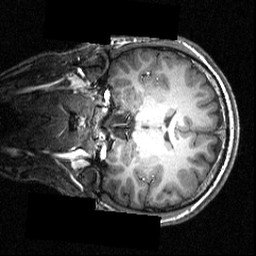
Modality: T1w
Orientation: coronal
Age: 18
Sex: male
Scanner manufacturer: siemens
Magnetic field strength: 3.951 T
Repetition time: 1.5 s
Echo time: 0.00335 s